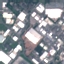
Land use / land cover: Industrial